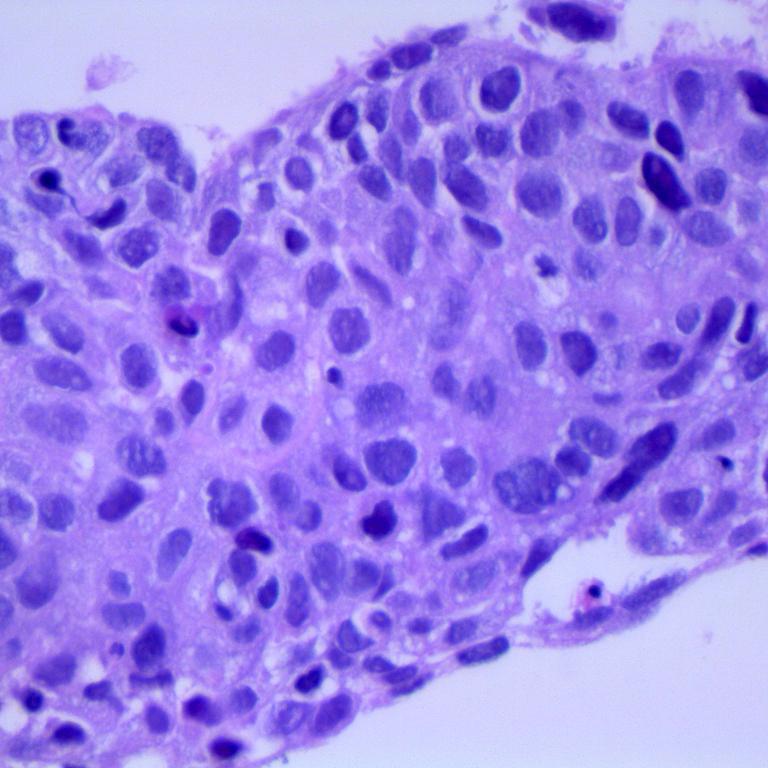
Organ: lung
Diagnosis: squamous carcinomas